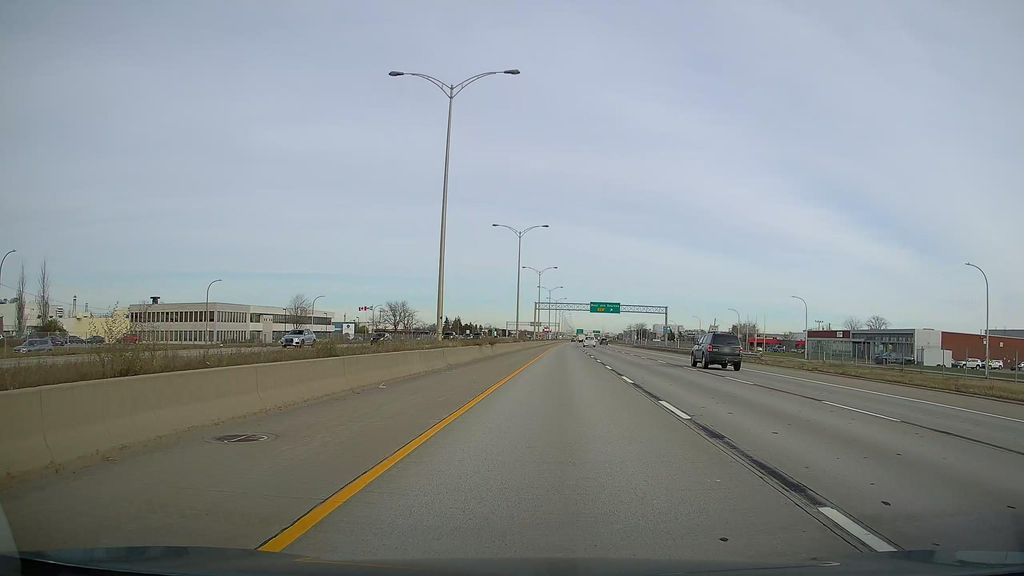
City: montreal